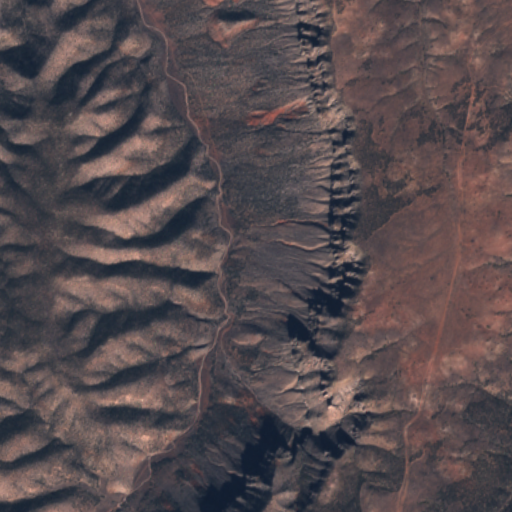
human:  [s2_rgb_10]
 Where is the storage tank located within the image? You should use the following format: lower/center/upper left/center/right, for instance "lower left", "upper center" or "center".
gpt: The storage tank is located in the upper right of the image.
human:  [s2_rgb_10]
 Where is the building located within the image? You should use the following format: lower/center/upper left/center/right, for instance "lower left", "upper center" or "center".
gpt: The building is located in the upper right of the image.
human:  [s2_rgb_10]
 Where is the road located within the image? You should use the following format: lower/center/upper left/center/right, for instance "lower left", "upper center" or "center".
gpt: There is no road in the image.